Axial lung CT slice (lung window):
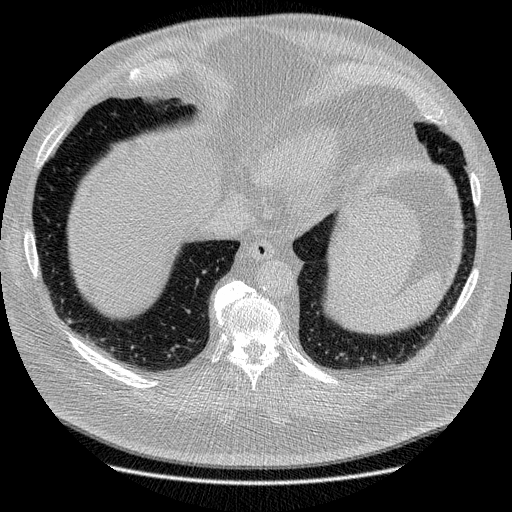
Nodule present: no